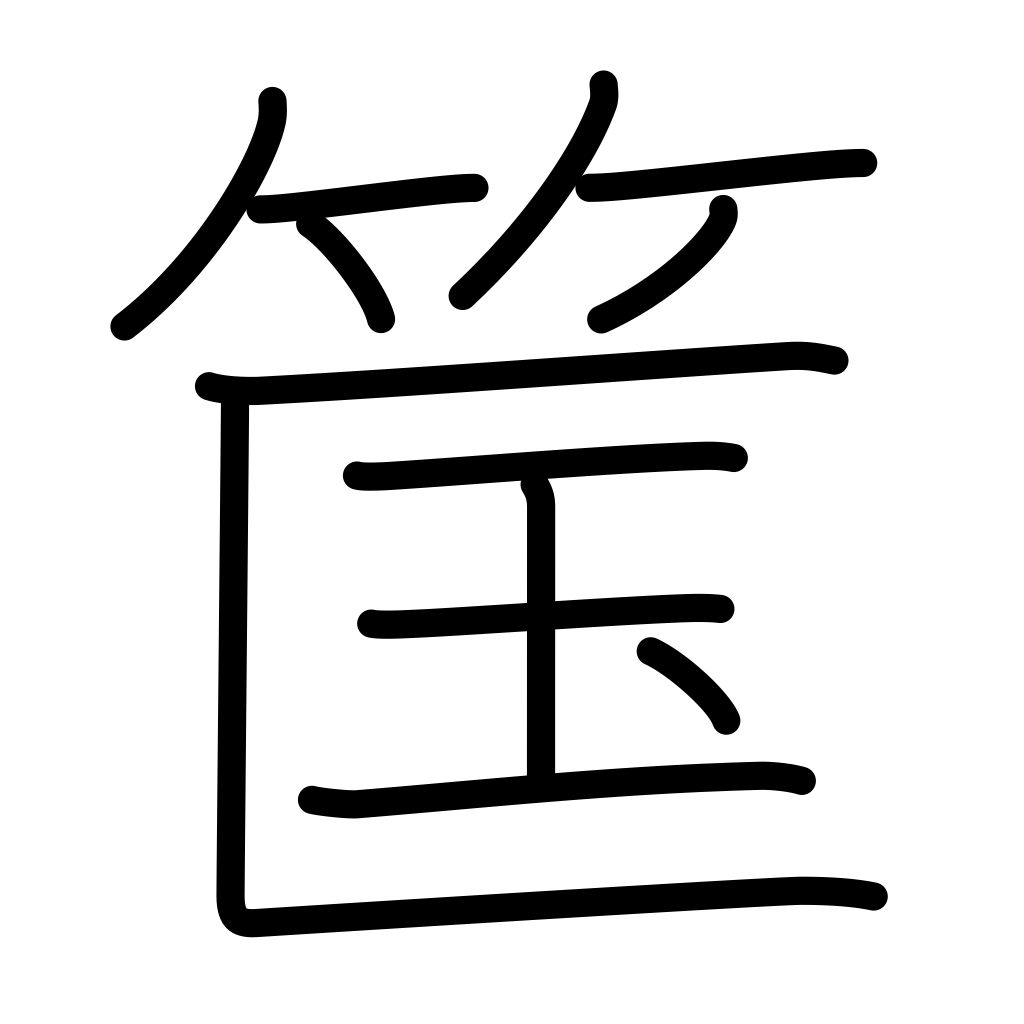
Meaning: bamboo basket